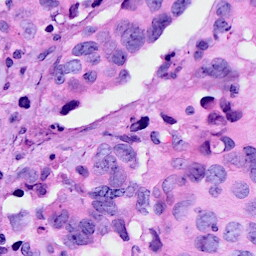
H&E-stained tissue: Breast